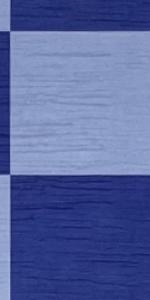
Label: Empty